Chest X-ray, PA view. Patient: 73 years old, sex M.
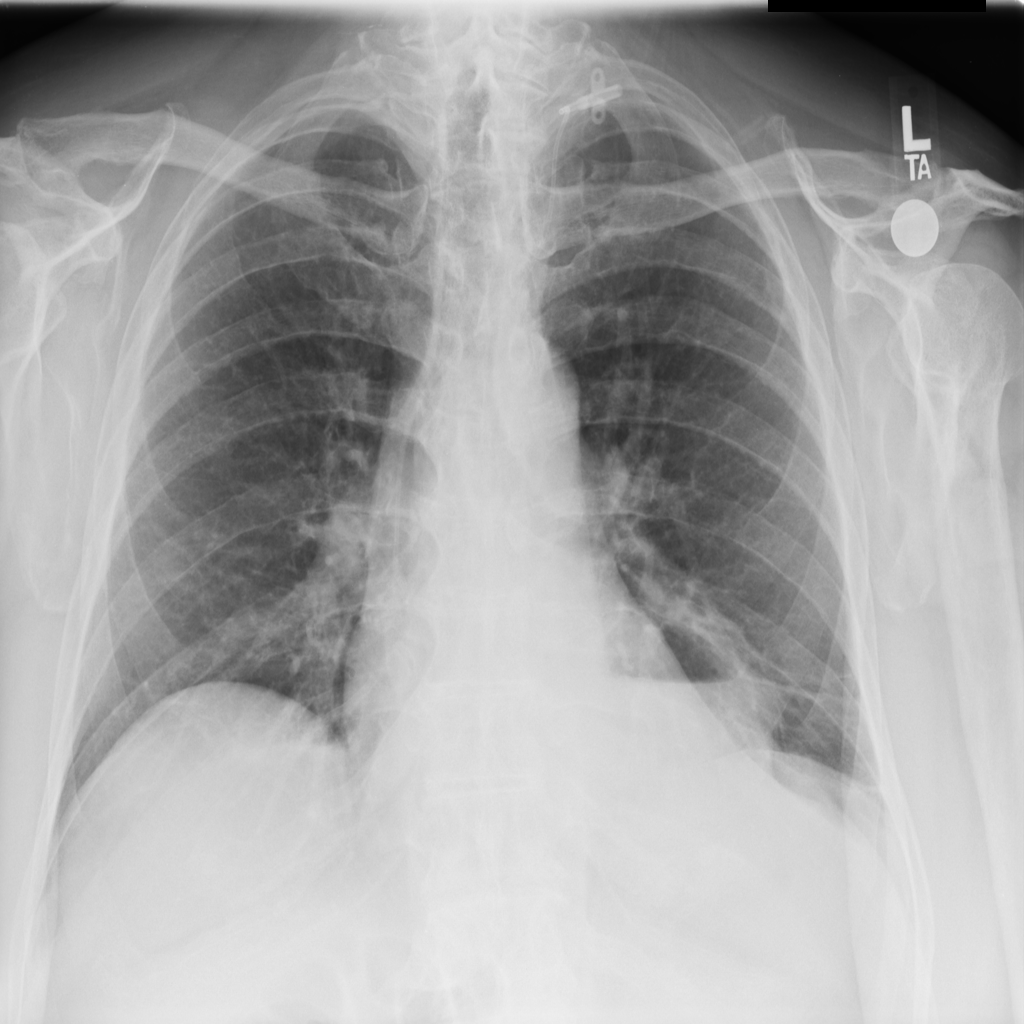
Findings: Atelectasis